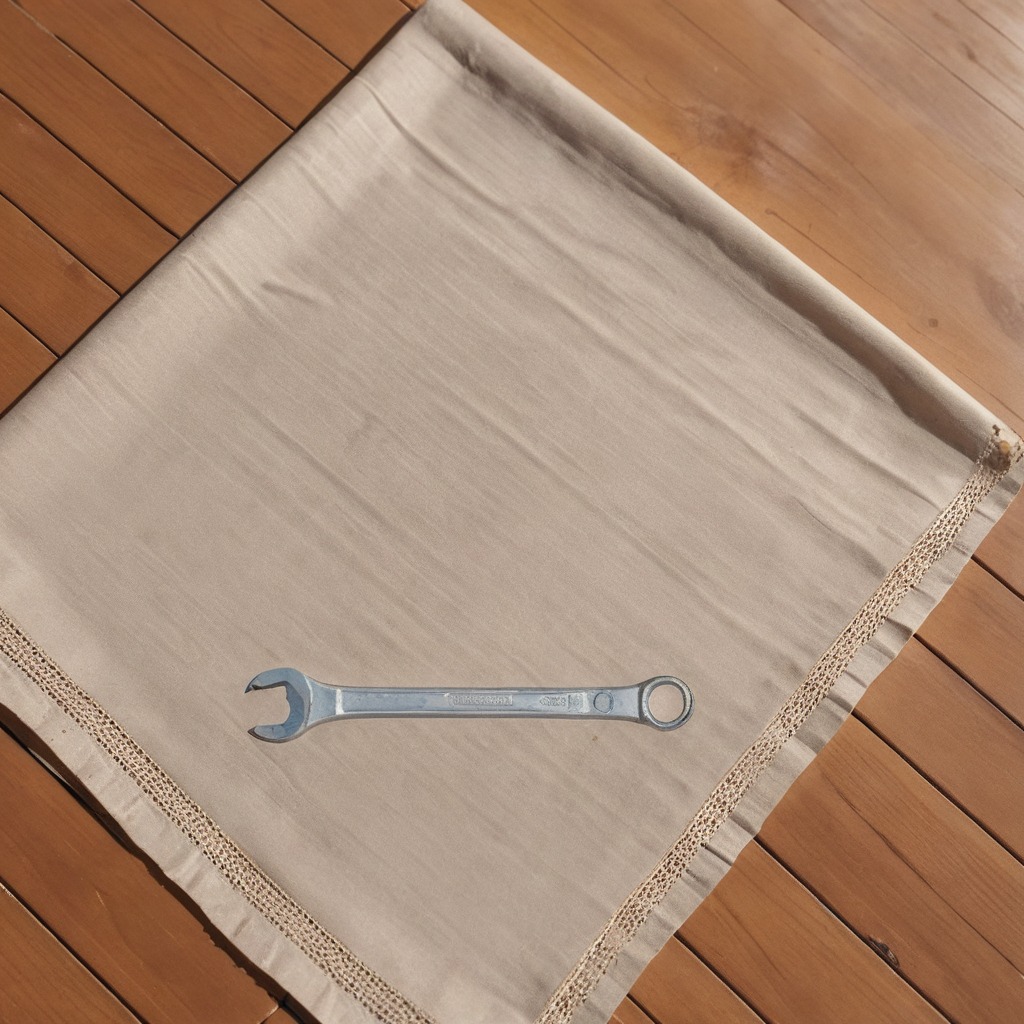
A wrench lying on a wooden table in an outdoor workshop during daytime bright natural light soft shadows worn but beneath the cloth